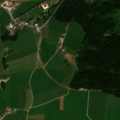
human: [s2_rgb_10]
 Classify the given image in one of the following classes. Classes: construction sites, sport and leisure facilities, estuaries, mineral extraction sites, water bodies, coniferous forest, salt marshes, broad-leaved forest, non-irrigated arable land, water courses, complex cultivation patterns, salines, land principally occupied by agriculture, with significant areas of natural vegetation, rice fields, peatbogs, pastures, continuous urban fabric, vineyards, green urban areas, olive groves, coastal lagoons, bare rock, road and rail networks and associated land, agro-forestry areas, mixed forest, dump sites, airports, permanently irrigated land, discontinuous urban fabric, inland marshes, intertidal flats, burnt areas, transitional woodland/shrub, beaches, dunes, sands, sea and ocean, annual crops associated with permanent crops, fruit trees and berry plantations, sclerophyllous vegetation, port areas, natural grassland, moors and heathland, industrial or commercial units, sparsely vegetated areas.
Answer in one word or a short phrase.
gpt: discontinuous urban fabric, pastures, complex cultivation patterns, coniferous forest